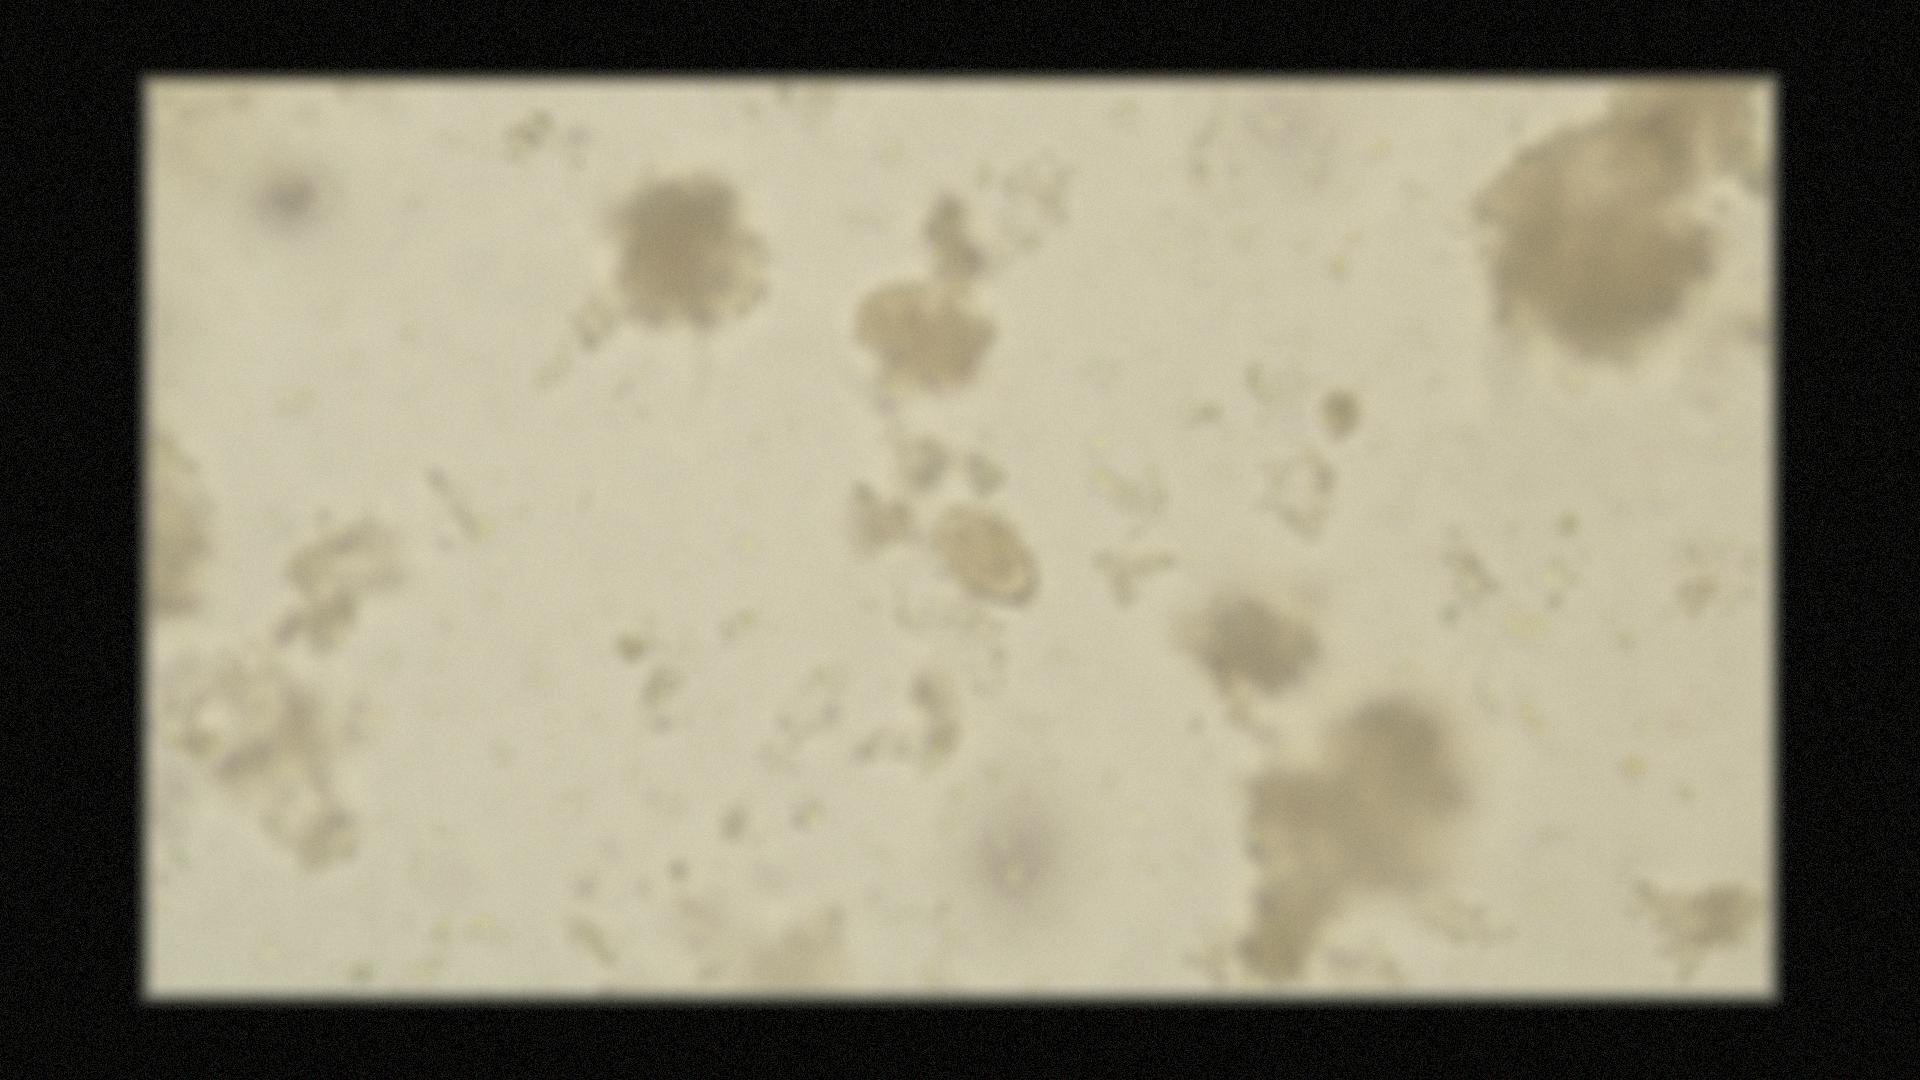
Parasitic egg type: Capillaria philippinensis